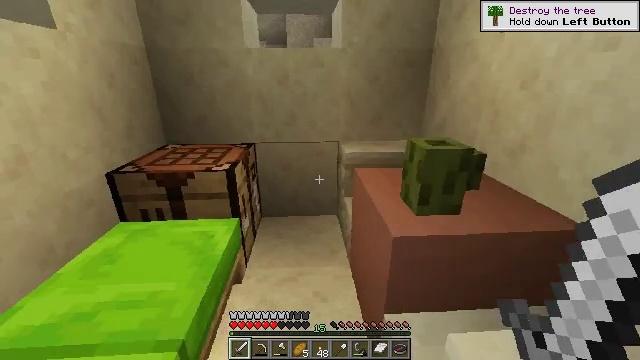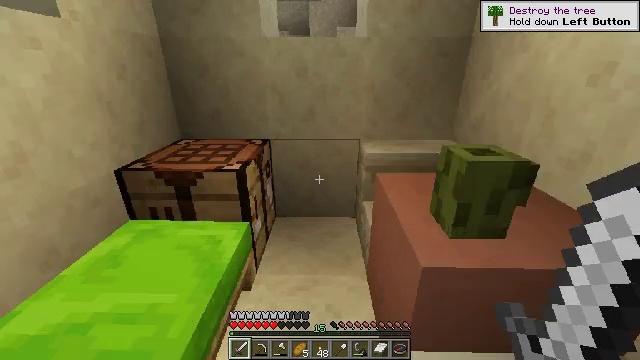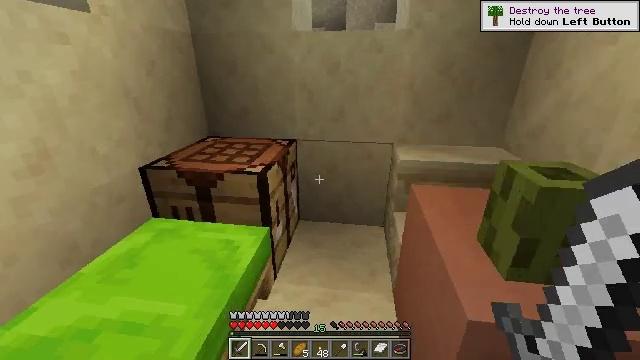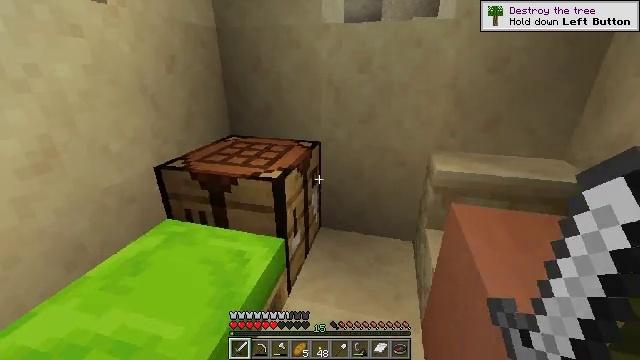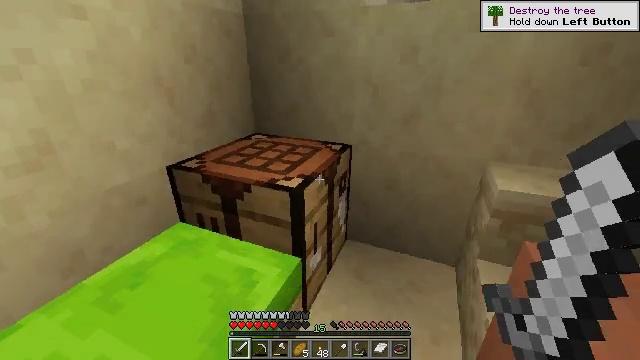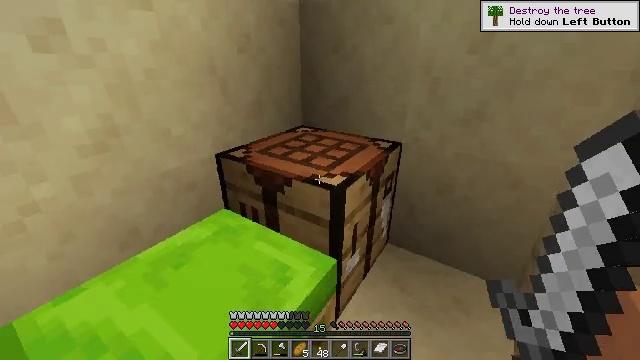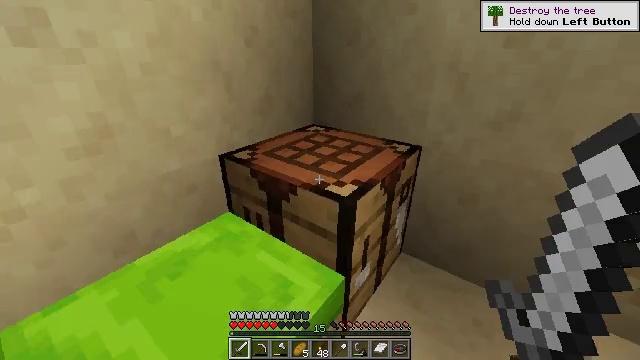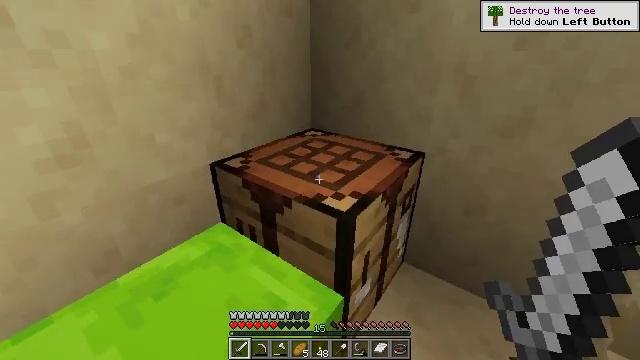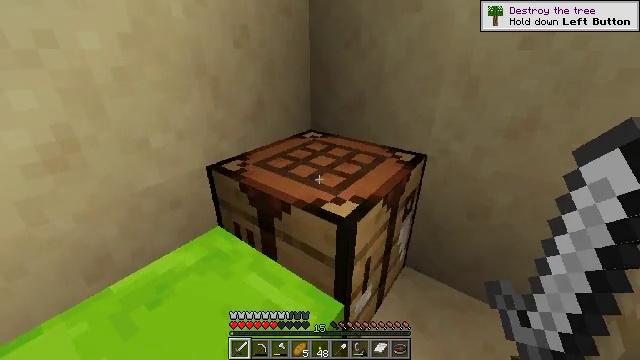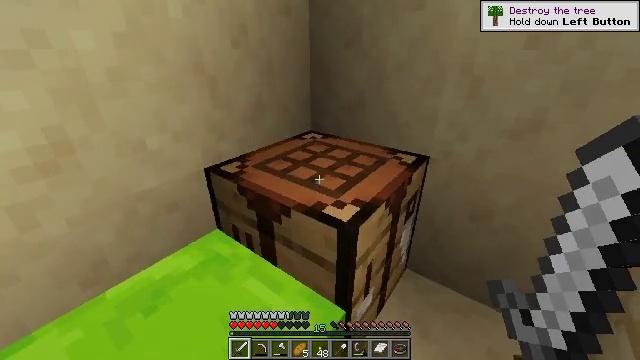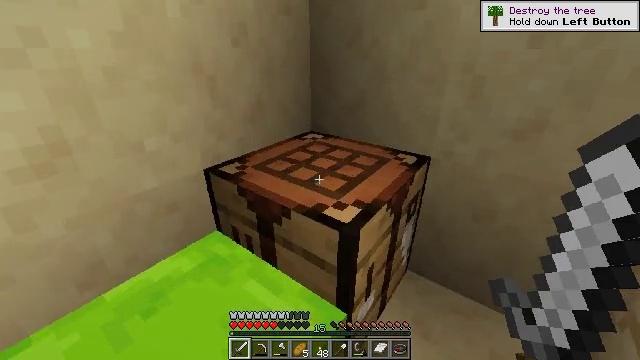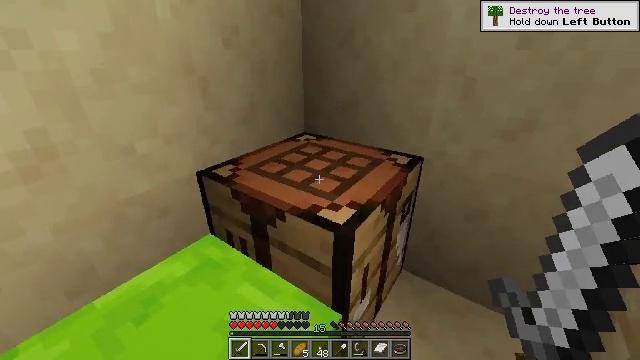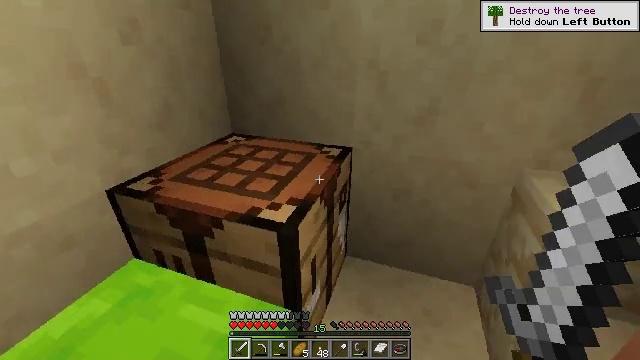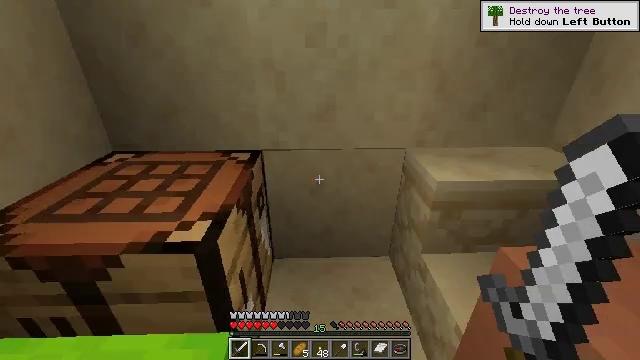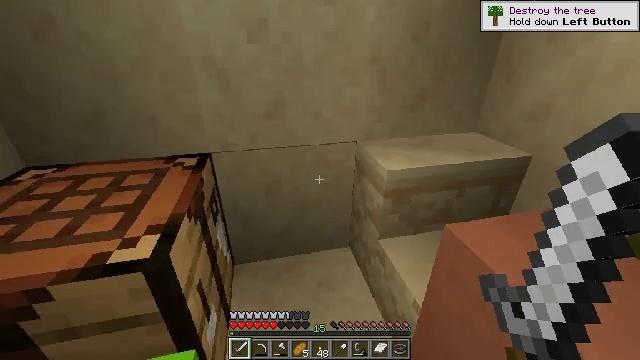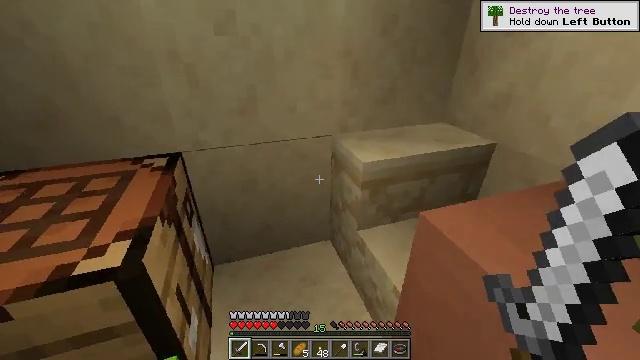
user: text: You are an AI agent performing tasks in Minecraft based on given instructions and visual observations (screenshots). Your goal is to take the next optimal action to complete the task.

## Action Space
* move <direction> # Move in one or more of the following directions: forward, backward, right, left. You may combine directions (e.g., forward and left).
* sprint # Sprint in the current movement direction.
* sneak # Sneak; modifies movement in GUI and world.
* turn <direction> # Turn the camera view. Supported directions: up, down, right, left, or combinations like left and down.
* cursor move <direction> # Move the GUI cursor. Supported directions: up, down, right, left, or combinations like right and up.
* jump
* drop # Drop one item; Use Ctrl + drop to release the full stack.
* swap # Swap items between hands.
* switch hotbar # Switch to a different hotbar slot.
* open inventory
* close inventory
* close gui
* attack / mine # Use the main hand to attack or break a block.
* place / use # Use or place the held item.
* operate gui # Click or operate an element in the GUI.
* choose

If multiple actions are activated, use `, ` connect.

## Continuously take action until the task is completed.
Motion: motion action
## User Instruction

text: Harvest sea pickles while diving.
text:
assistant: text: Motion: move forward, turn left and down
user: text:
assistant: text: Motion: move forward, turn left
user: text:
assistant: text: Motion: move forward, turn left
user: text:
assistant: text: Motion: move forward, turn left
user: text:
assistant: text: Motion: move forward, turn left and down
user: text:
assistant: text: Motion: turn left and down
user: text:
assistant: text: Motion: no_op
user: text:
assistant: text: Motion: no_op
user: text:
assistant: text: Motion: no_op
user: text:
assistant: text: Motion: no_op
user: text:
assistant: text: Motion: turn right
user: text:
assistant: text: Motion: turn right
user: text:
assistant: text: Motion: turn right
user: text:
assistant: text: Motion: turn right
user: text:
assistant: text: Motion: turn right and down
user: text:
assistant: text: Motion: turn right
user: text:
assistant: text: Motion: turn right
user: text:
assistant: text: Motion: turn right
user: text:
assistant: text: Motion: turn right
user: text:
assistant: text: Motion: turn right and up
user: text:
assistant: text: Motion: turn right
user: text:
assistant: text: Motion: turn right
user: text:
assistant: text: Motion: turn right
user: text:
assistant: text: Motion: turn right
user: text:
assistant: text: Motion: turn right and down
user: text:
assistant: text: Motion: turn right
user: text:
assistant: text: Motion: turn right
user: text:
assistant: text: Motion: turn right and up
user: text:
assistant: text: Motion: no_op
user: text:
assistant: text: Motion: no_op